Interaction volume radius: 10 \u00c5
Interaction volume height: 20 \u00c5
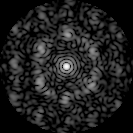
Disorder parameter: 0.6964